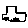
Label: car